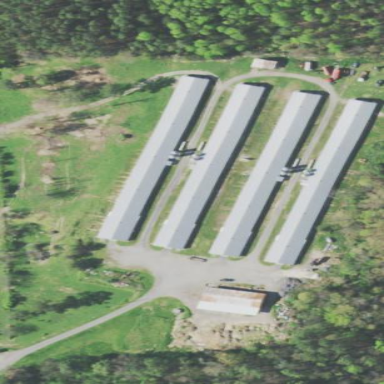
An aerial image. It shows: Building used for chicken animal breeding.